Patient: sex M, age 34
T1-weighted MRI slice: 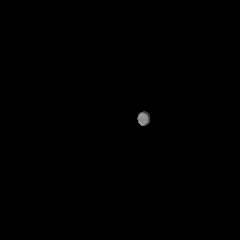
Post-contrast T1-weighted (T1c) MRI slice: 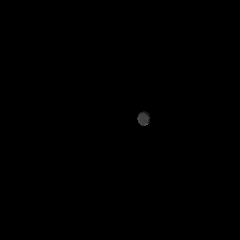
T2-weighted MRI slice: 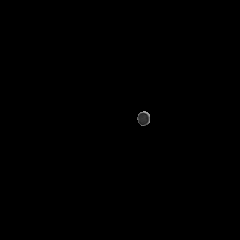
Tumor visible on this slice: no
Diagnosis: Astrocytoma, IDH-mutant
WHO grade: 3